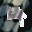
Label: 4